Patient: sex F, age 65
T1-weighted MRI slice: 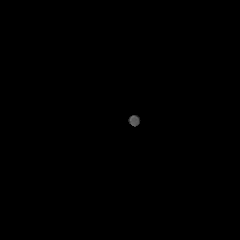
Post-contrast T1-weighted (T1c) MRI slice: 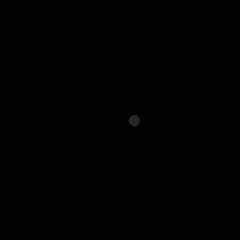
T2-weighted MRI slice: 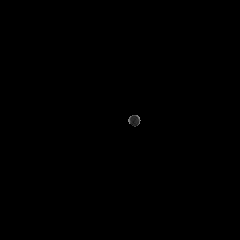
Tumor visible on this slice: no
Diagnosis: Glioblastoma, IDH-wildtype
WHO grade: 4